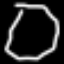
Label: octagon